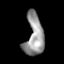
Tissue: skin
Cell type: Epithelial cells
Senescence score: 0.184
Nuclear area (px): 735
Mean DAPI intensity: 150.363